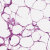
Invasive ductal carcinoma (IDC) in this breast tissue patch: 0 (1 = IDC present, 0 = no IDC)